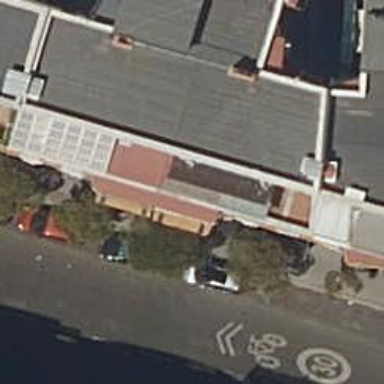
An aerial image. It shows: Café.